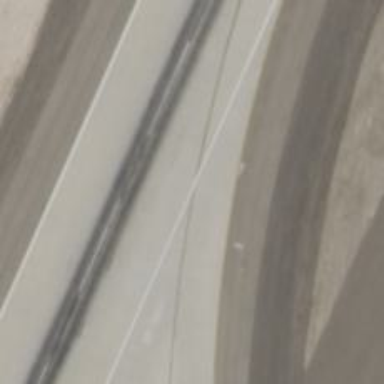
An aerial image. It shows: Image of taxiway at airport.